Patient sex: M
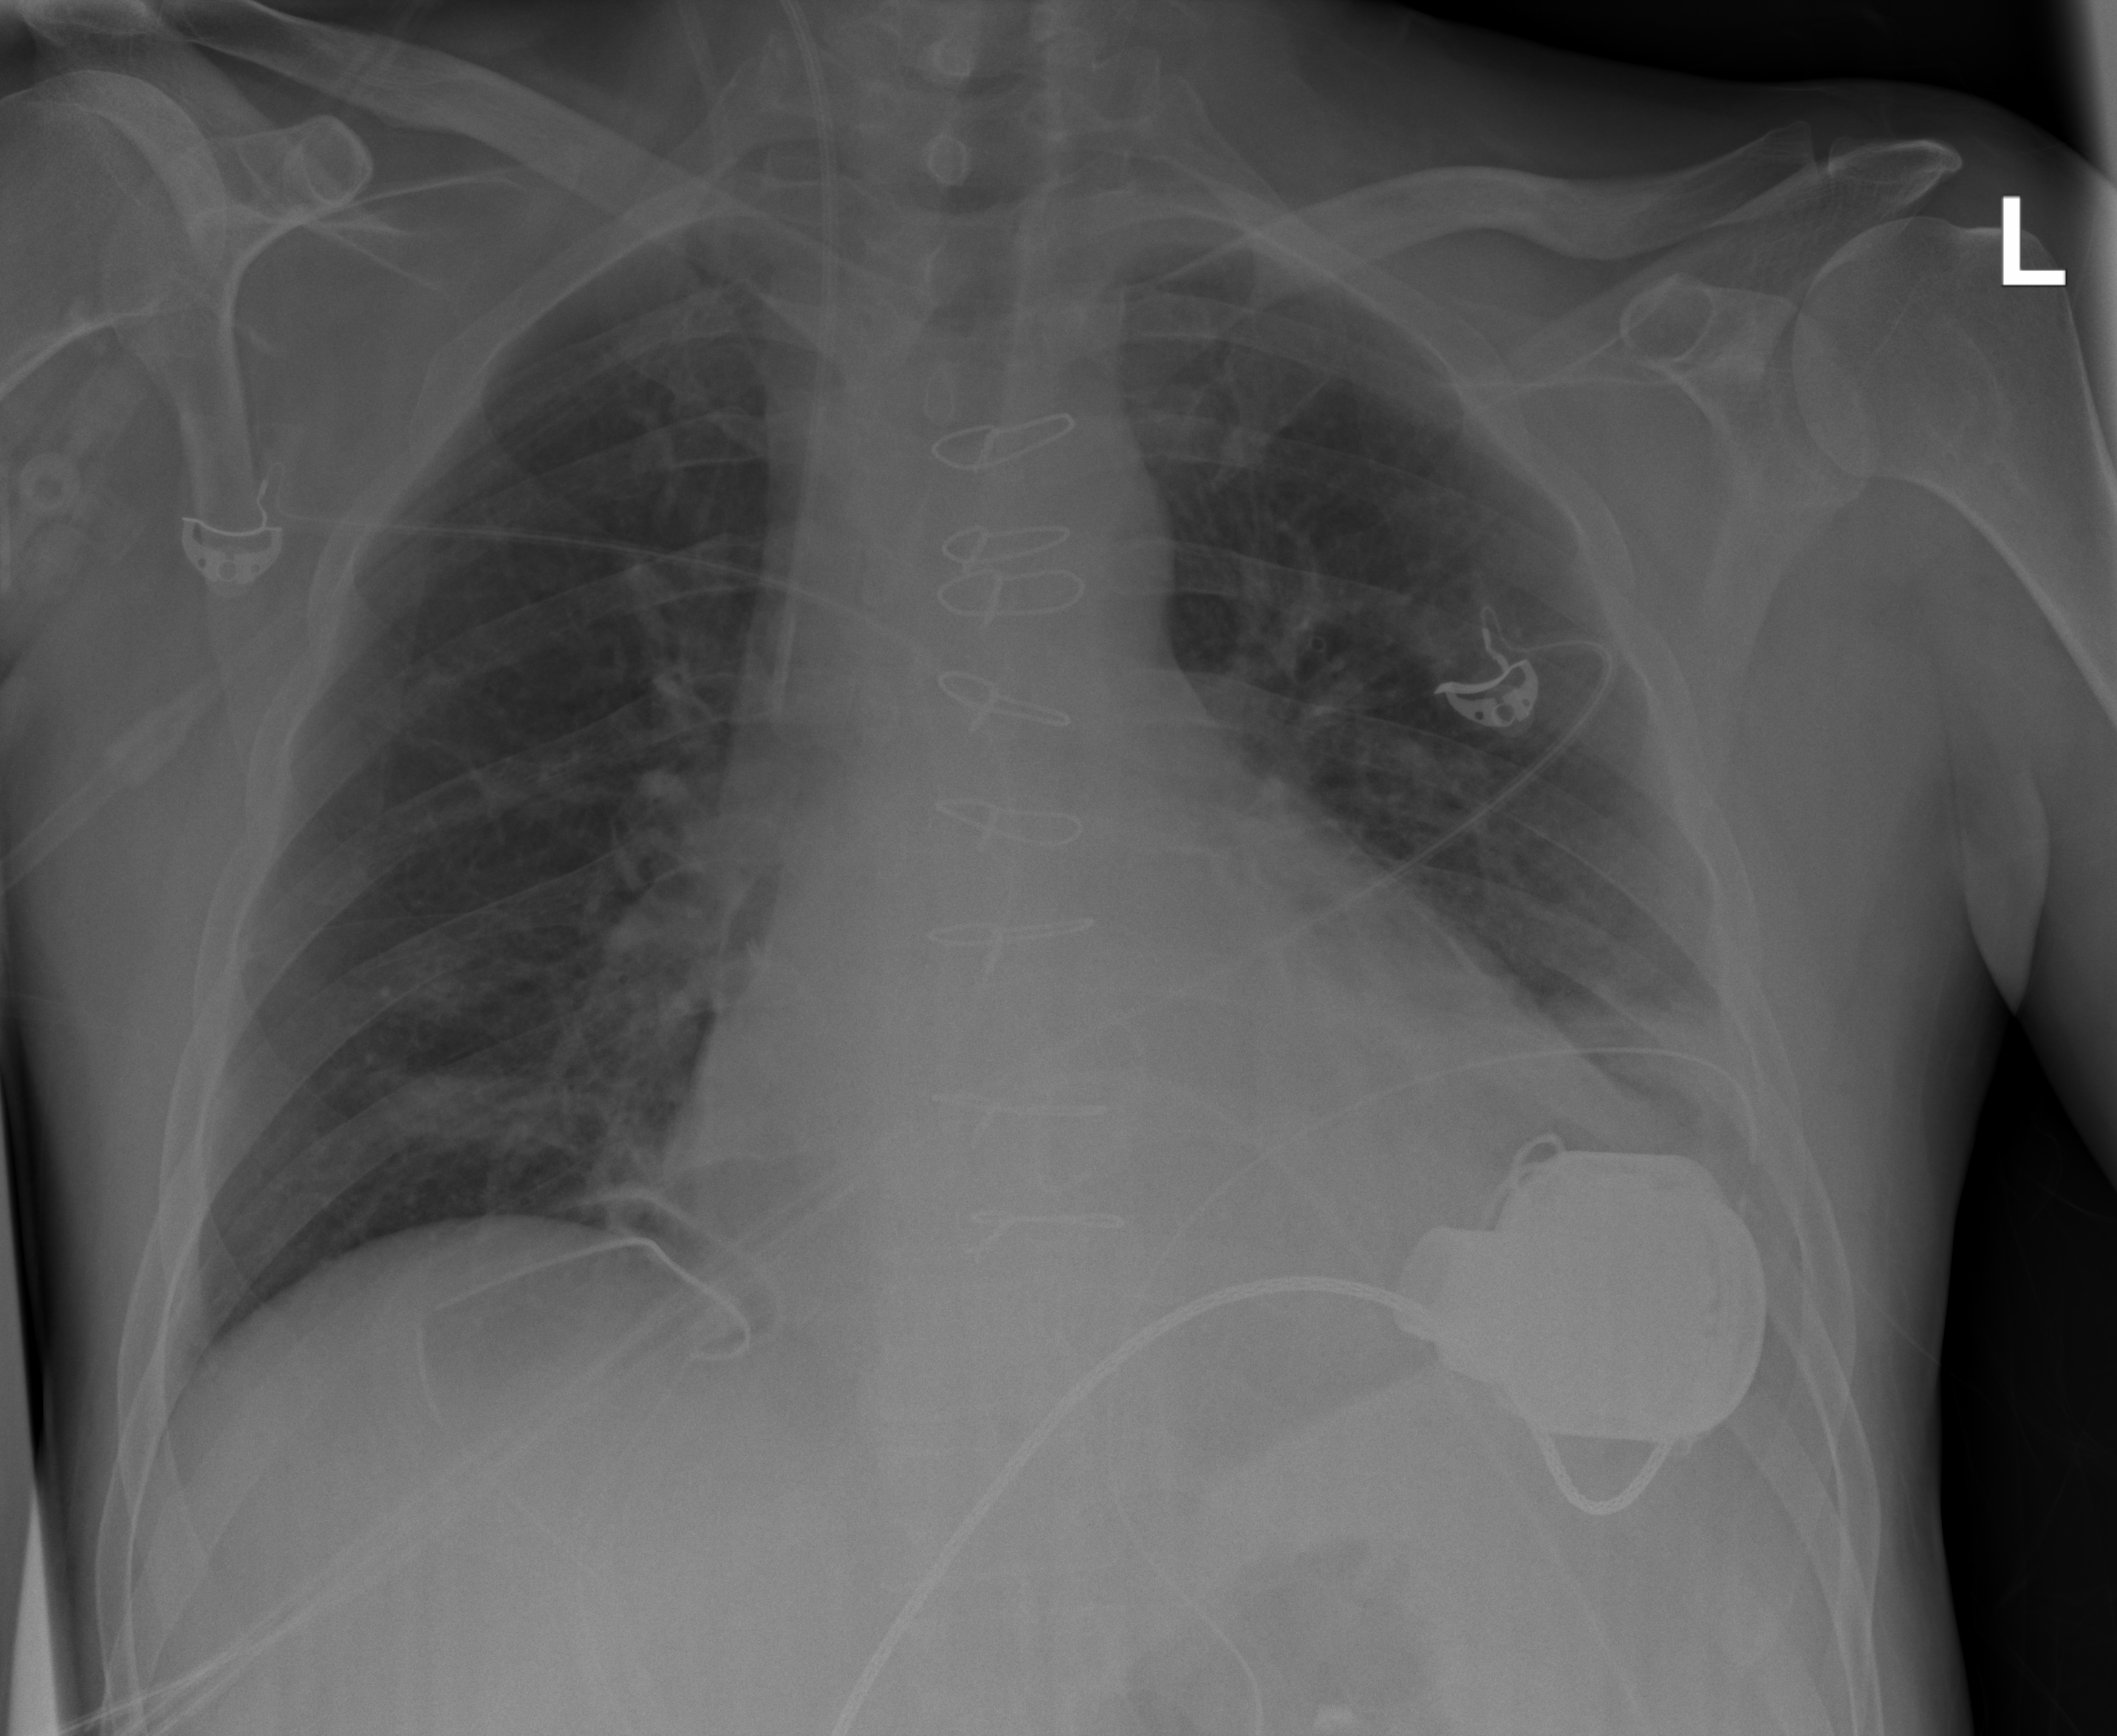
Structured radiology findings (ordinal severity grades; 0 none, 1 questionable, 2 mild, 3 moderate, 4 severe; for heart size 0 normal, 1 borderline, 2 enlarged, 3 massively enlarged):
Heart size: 2
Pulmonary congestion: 0
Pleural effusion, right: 0
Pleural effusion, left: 1
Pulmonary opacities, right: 0
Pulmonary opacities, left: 2
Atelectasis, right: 0
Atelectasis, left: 2